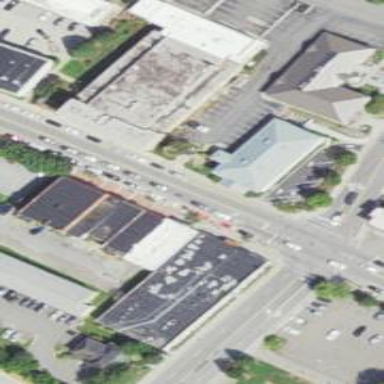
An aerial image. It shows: Parking lane.